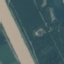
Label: River